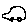
Label: car